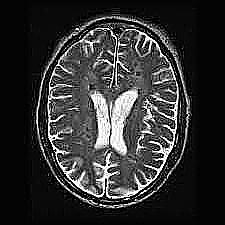
Label: notumor